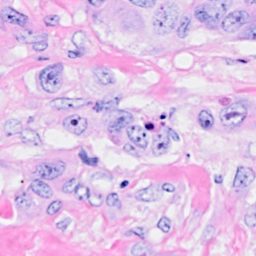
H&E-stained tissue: Breast